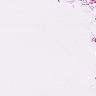
Metastatic tissue present: no